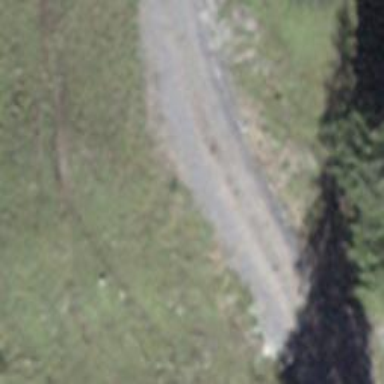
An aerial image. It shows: Gravel track with Grade 3 quality.